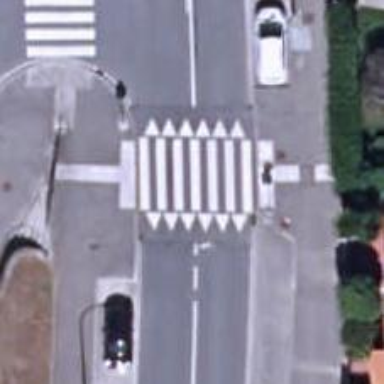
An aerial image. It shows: Marked footway crossing with traffic-calming table.